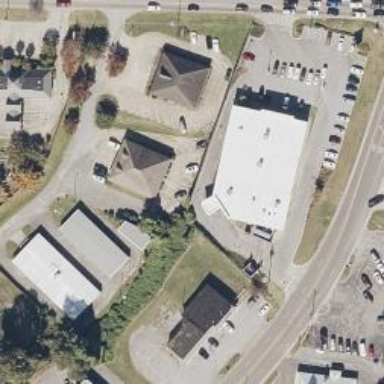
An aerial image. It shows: Pharmacy providing healthcare services.